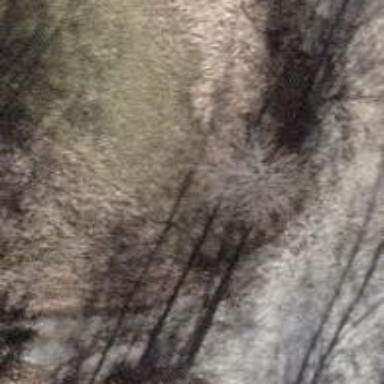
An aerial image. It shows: Hunting stand.